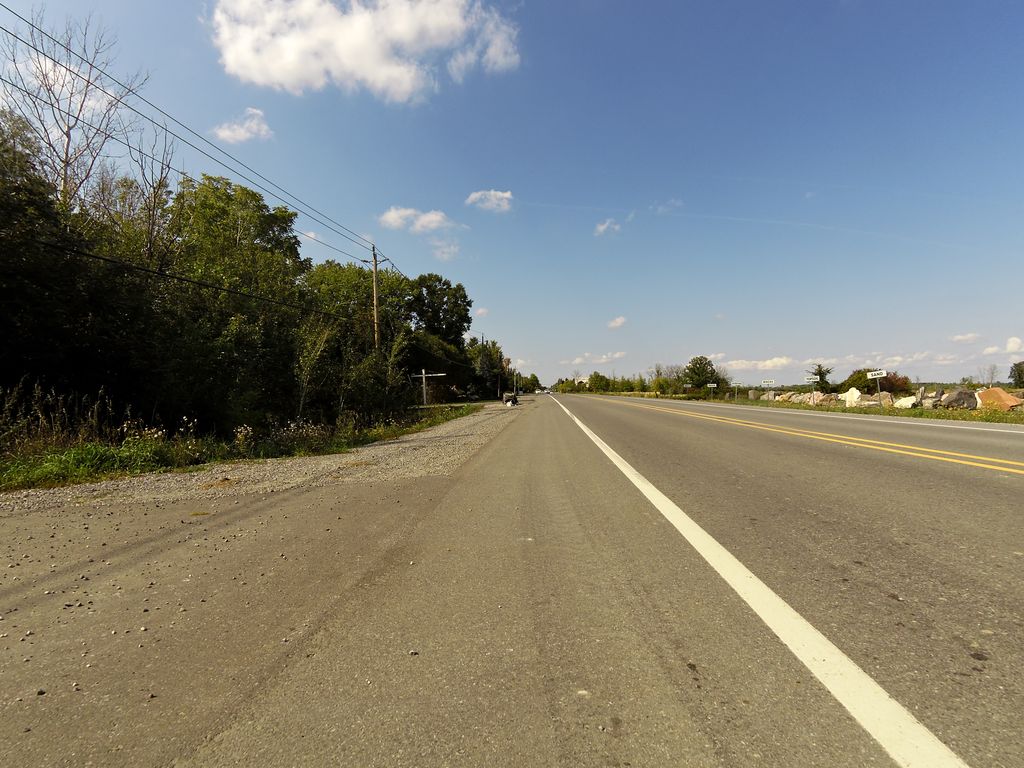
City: ottawa-gatineau